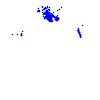
Particle: electron